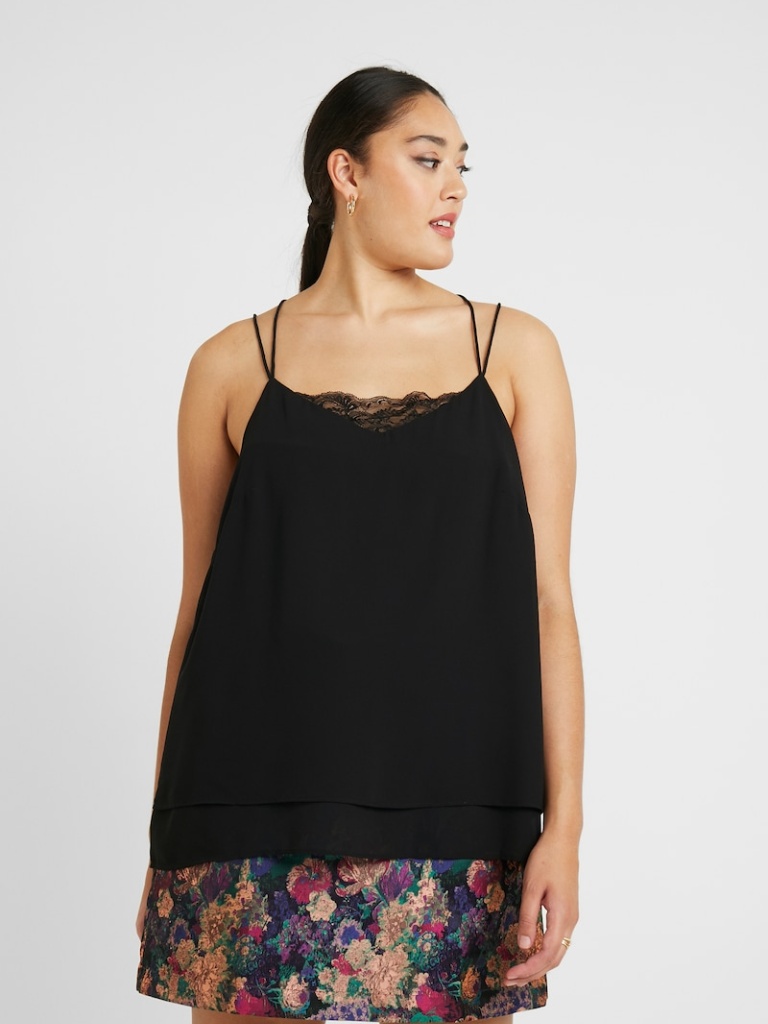
silk loose sleeveless hip length Untucked v-neck camisole